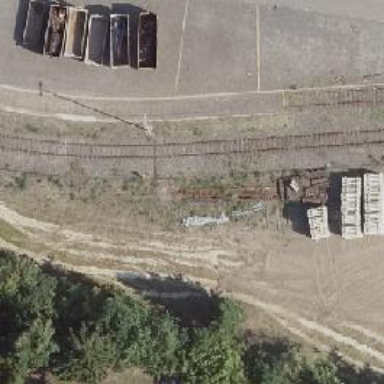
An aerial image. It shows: Yard for service or maintenance purposes.